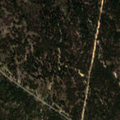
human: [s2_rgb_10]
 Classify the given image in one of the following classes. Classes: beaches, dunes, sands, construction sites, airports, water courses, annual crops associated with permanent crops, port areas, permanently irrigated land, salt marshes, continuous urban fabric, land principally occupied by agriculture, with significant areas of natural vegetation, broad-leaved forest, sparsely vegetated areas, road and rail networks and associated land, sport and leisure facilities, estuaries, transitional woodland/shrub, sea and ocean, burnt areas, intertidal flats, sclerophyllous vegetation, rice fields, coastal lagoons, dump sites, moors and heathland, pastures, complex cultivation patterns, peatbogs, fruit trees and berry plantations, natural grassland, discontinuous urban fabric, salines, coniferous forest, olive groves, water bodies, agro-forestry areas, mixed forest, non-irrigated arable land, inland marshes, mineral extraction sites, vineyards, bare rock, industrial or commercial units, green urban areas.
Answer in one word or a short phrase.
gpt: broad-leaved forest, mixed forest